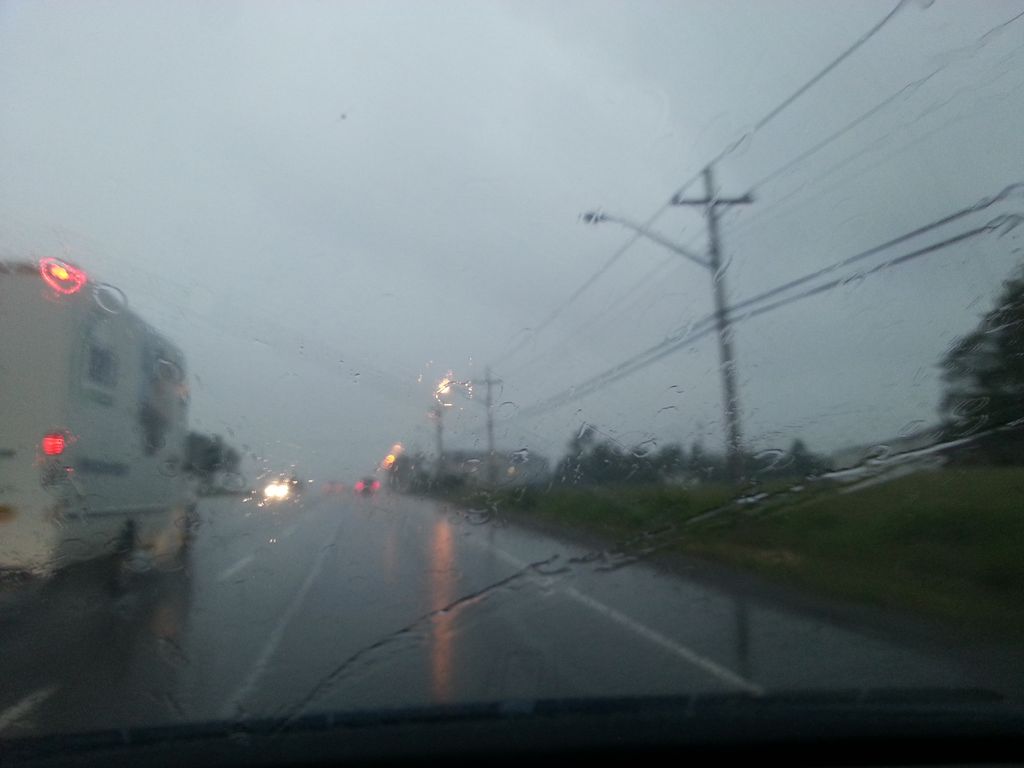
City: charlottetown